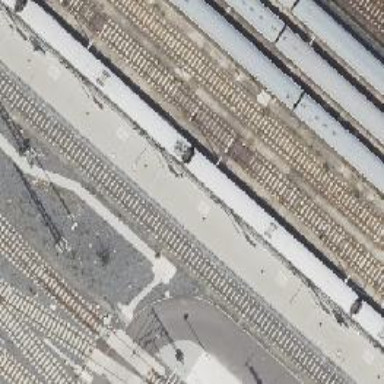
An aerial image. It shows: Yard meant for services.